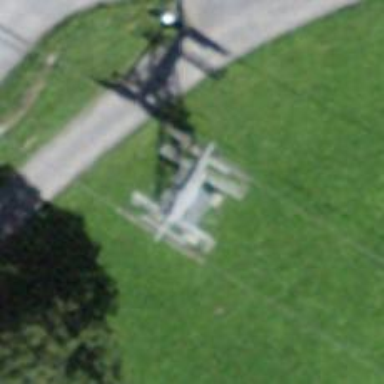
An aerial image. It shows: Pylon for aerialway.